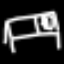
Label: bed